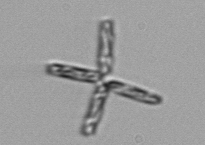
Label: Thalassionema